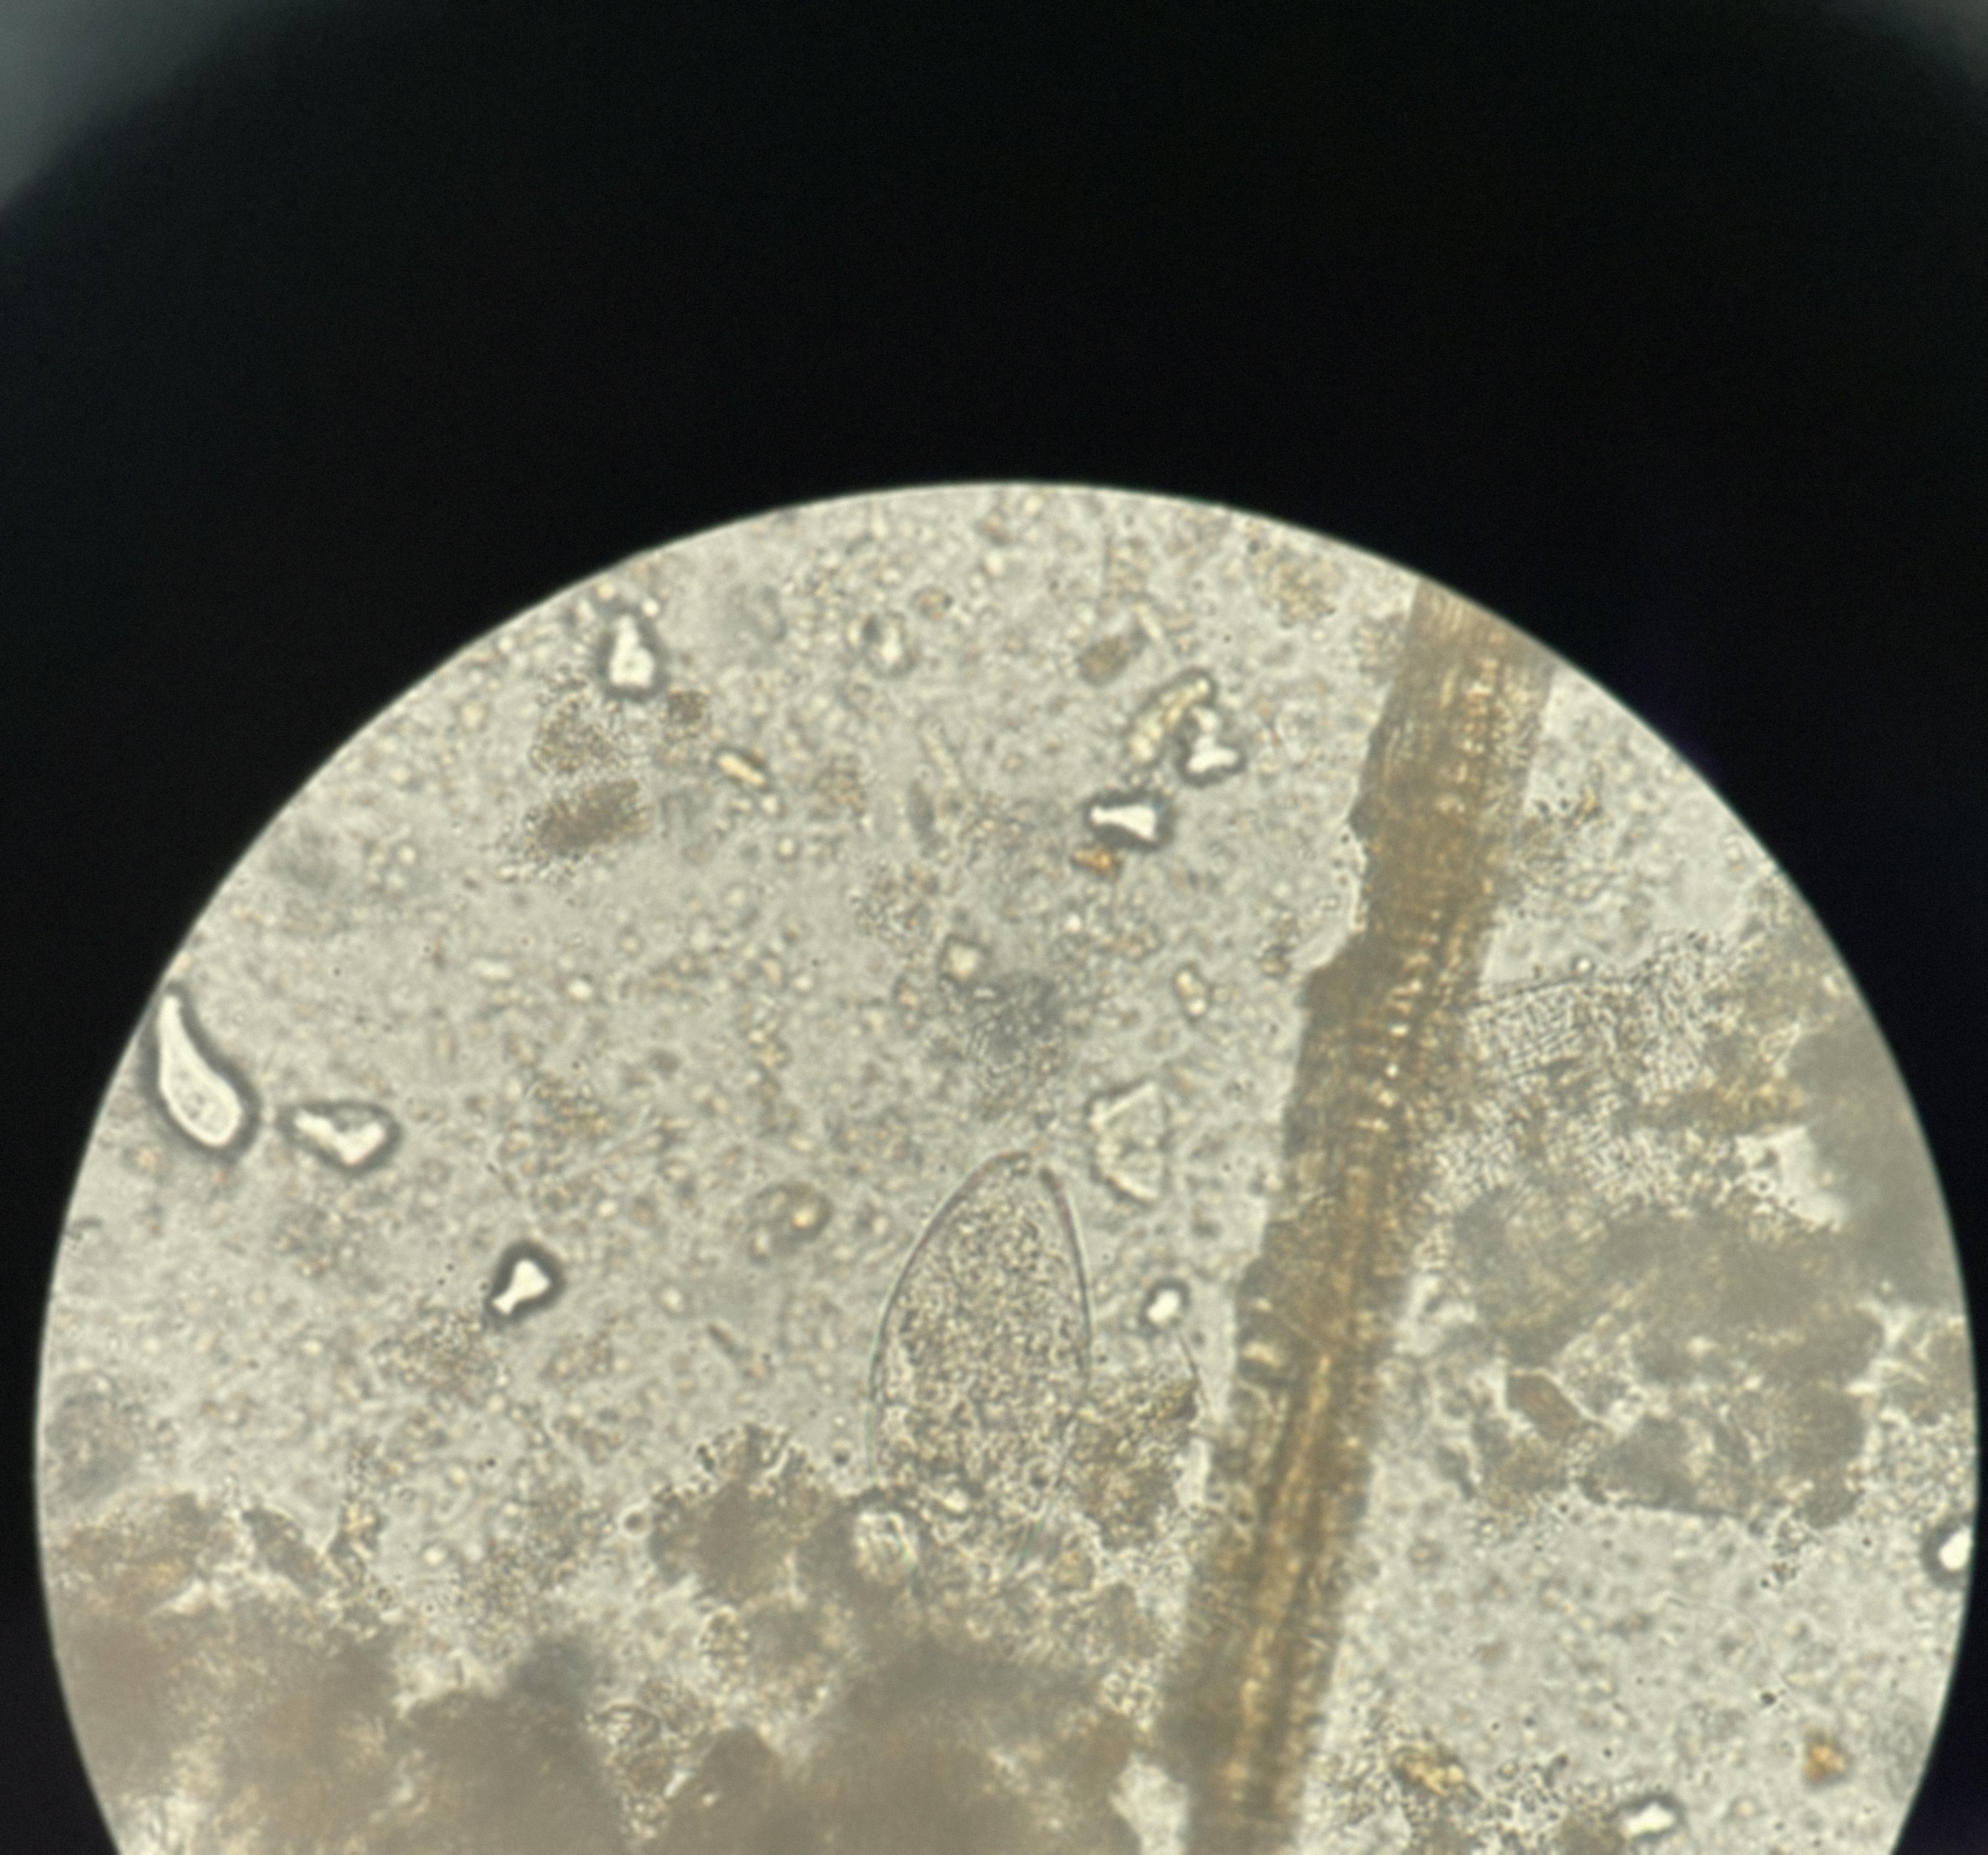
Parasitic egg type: Fasciolopsis buski